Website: apple-inc
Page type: customer-info-address
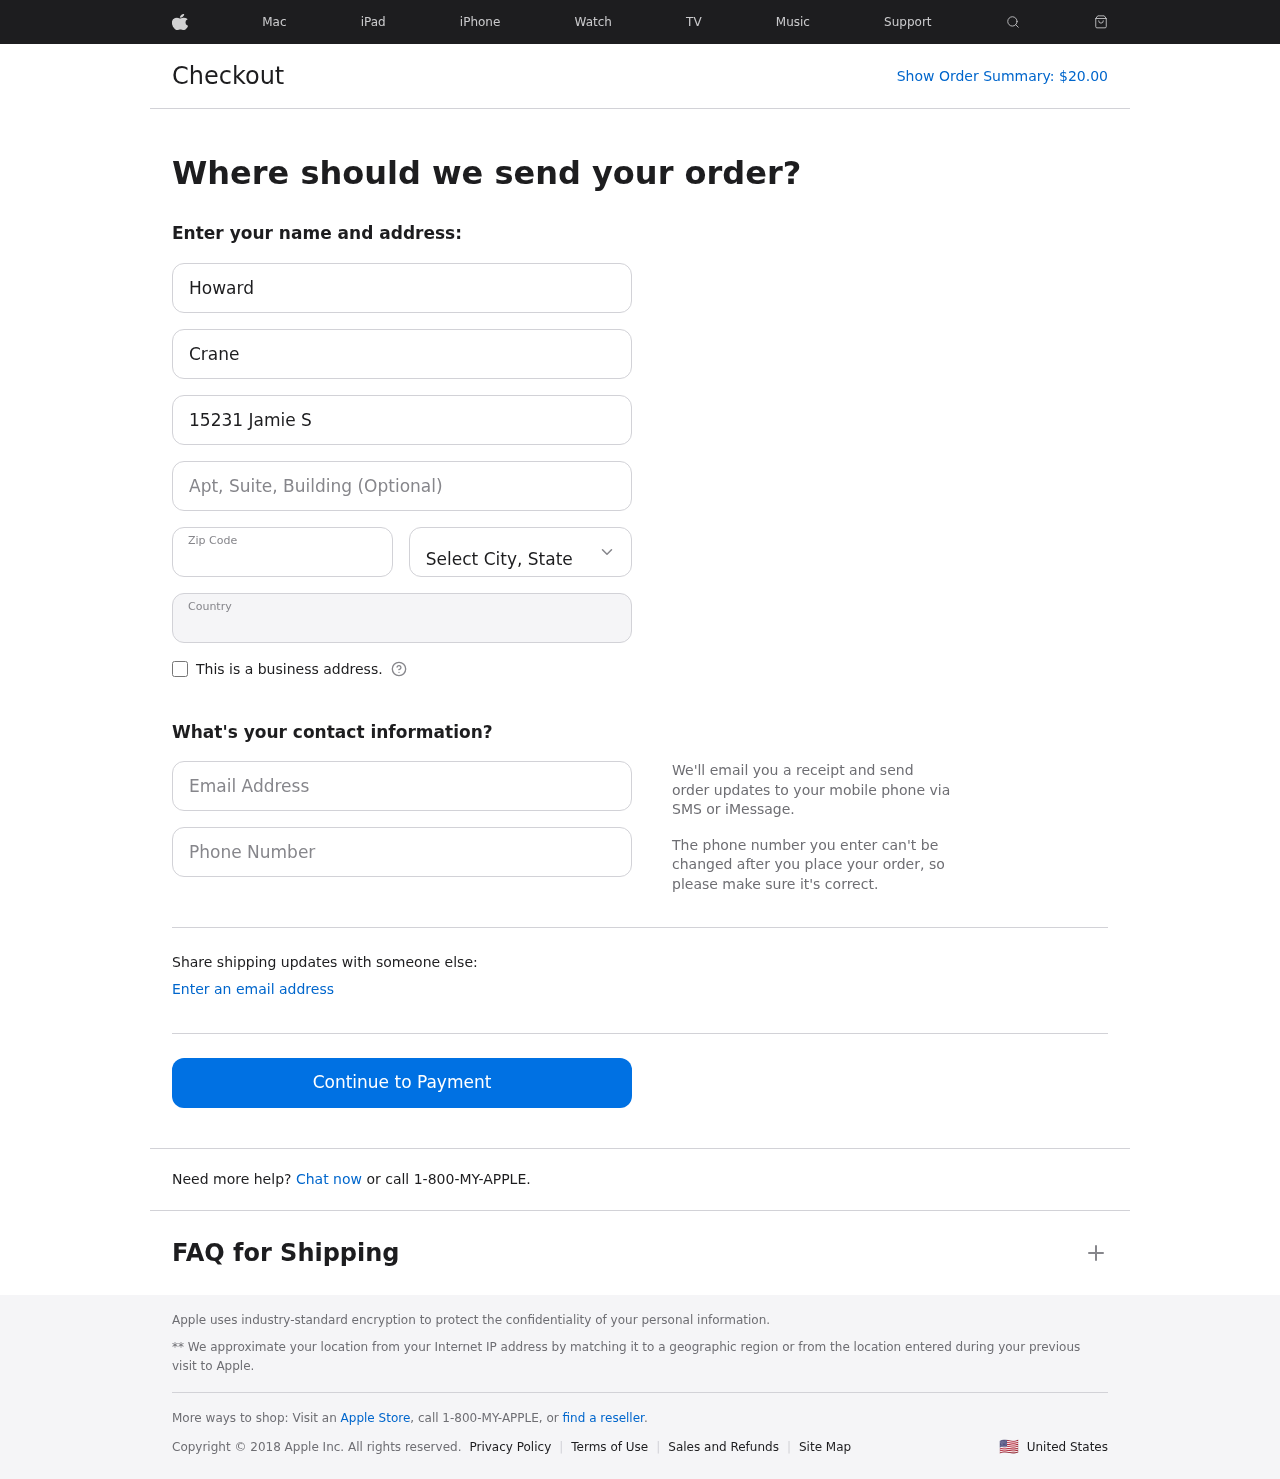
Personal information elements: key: PII_CITY_STATE
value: East Denise, CA
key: PII_COUNTRY
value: United States
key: PII_EMAIL
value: howard_crane@yahoo.com
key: PII_FIRSTNAME
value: Howard
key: PII_LASTNAME
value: Crane
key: PII_PHONE
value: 8594887423
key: PII_POSTCODE
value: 20872
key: PII_STREET
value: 15231 Jamie Station
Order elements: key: ORDER_TOTAL
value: $20.00